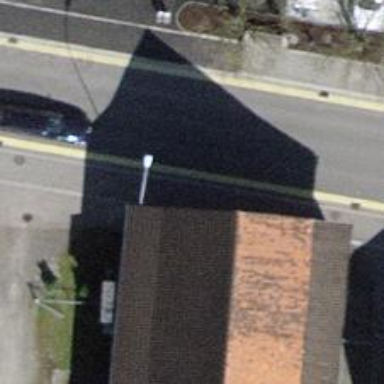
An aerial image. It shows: Bus stop with platform for public transport.